Interaction volume radius: 5 \u00c5
Interaction volume height: 15 \u00c5
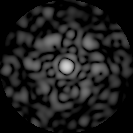
Disorder parameter: 0.8